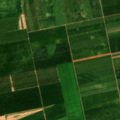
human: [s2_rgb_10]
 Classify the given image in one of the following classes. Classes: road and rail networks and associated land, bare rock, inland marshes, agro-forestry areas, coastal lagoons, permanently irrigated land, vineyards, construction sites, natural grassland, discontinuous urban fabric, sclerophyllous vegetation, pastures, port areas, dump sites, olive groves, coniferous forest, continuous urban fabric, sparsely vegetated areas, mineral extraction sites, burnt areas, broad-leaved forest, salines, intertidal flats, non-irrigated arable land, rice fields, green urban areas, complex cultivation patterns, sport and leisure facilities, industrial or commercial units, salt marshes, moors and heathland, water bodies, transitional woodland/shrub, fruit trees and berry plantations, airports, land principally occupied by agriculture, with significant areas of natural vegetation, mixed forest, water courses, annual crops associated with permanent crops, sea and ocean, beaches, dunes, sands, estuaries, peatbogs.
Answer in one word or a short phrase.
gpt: non-irrigated arable land